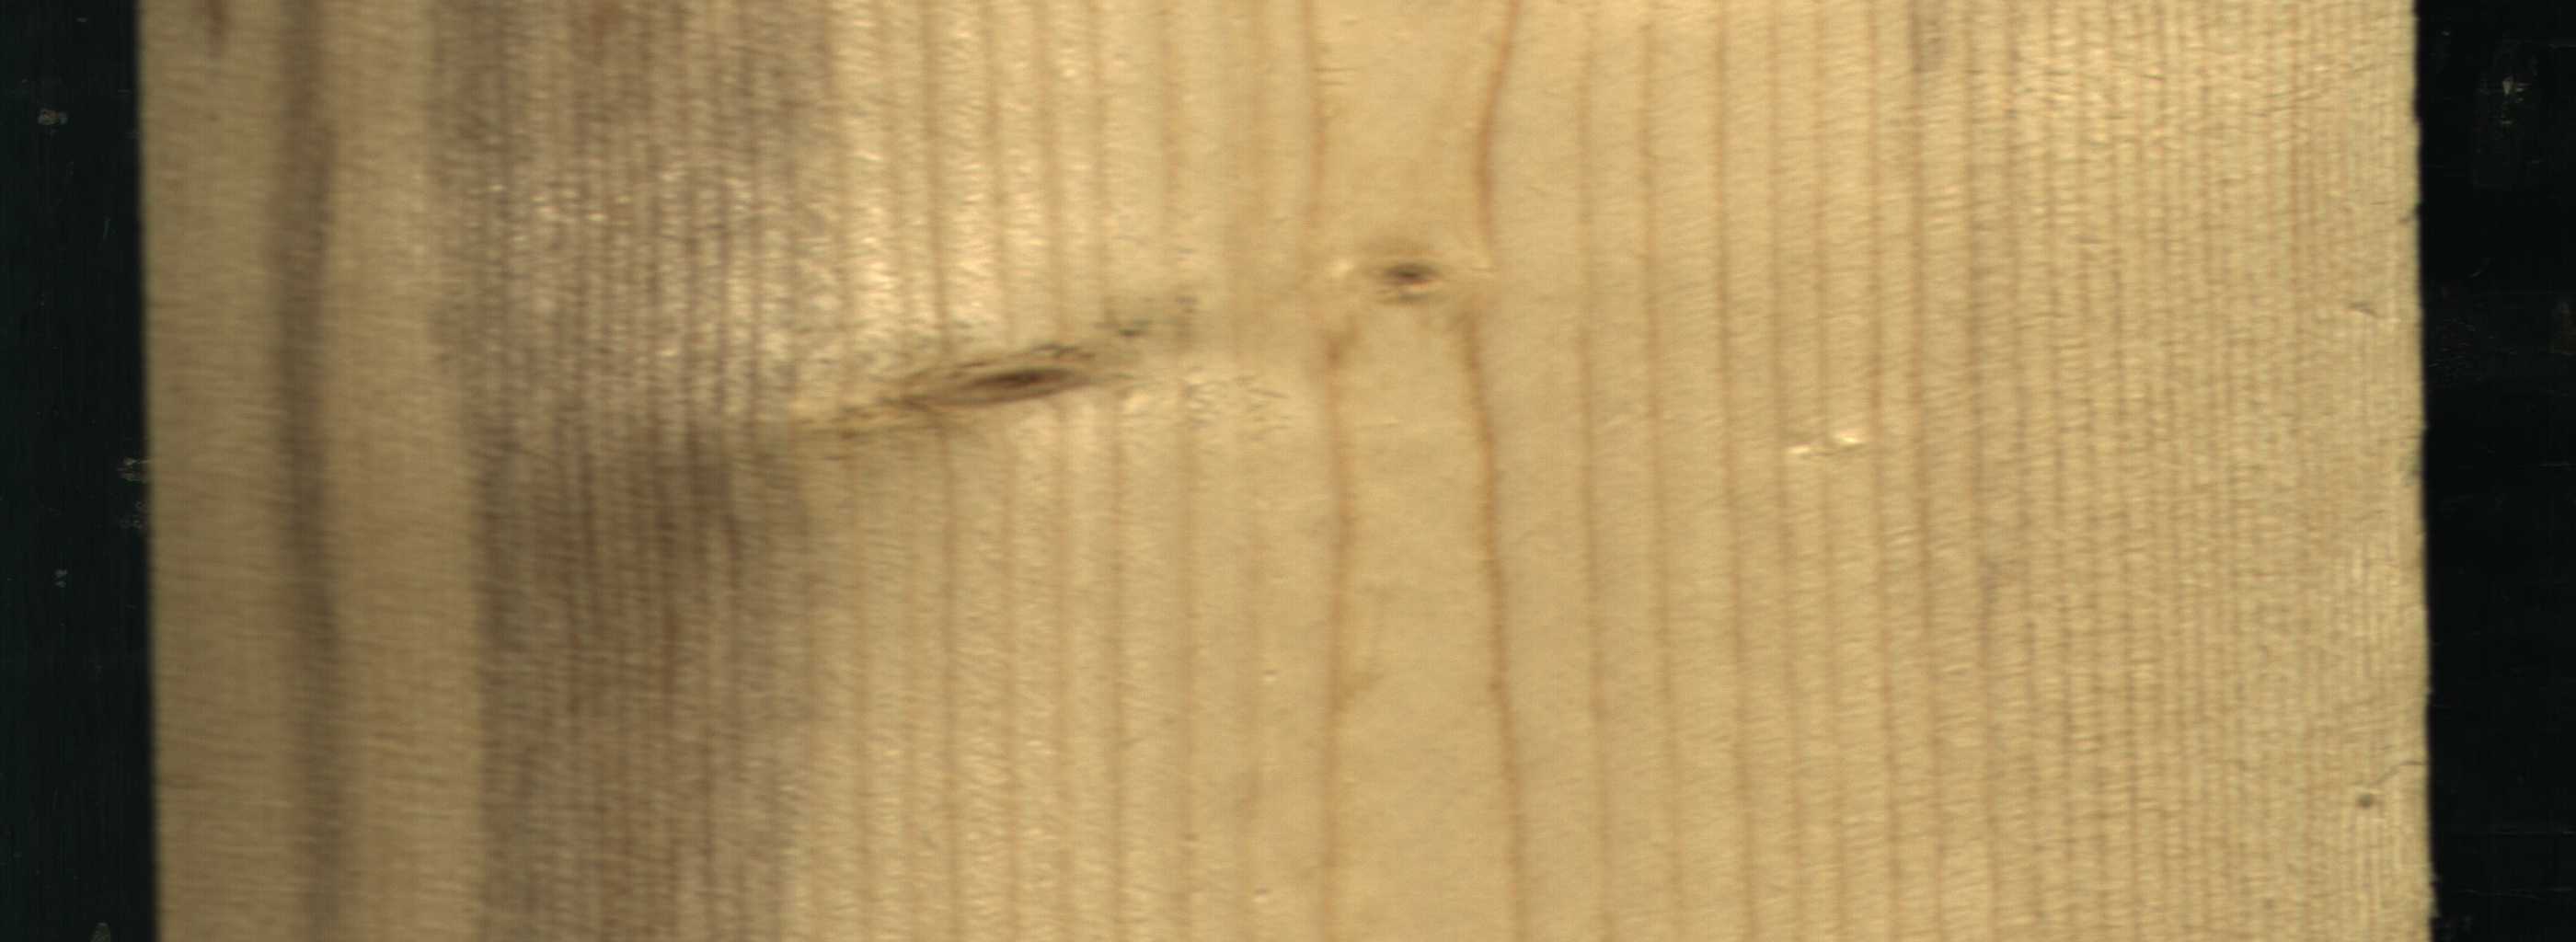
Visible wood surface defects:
Live_Knot
Live_Knot